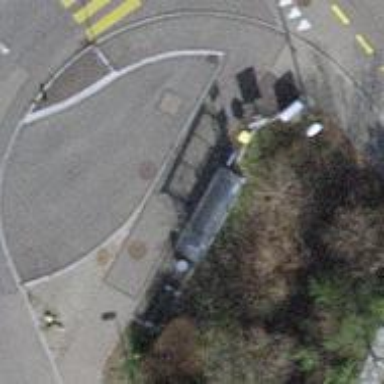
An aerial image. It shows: Post box.